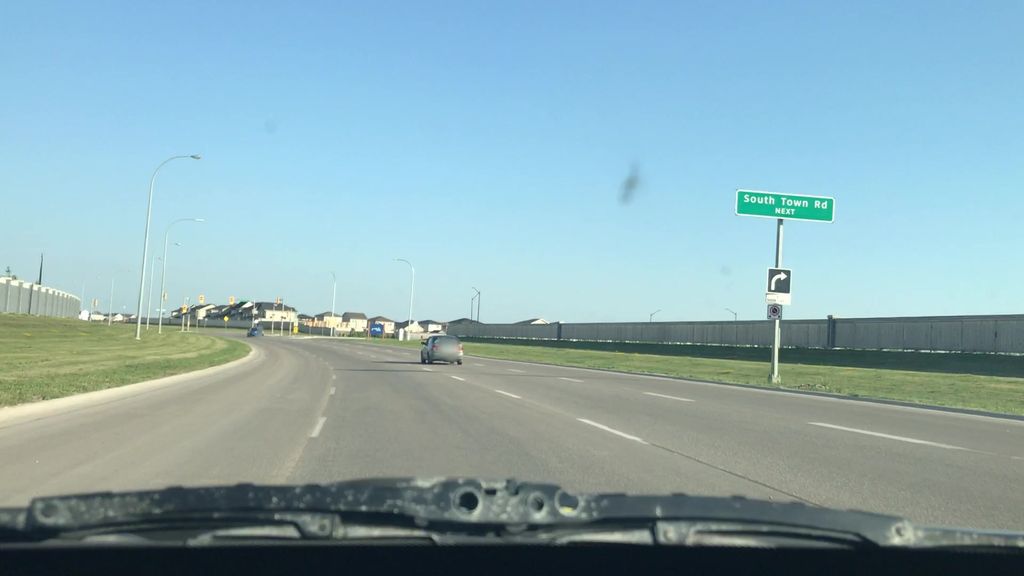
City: winnipeg